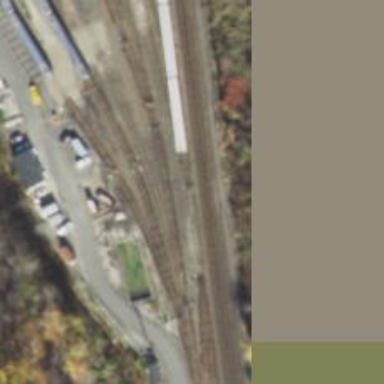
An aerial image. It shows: Electrified railway yard with rails.